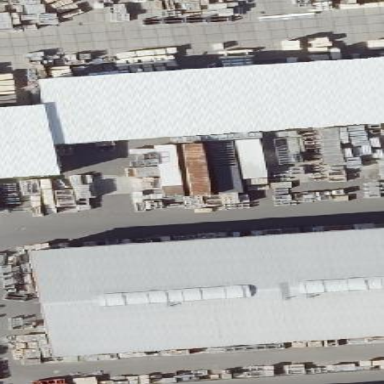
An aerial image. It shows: Commercial building.